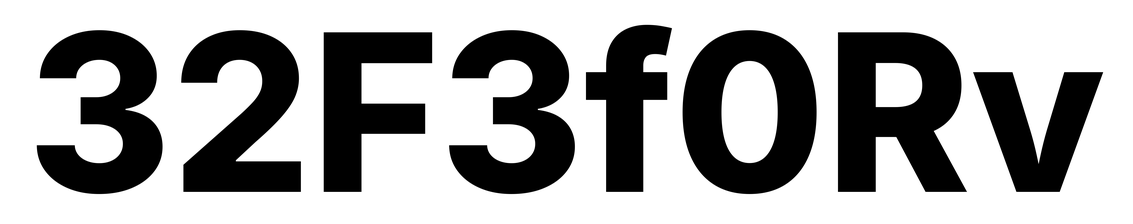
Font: Inter_ExtraBold